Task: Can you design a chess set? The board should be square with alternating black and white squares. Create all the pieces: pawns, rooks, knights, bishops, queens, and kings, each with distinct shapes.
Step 4927:
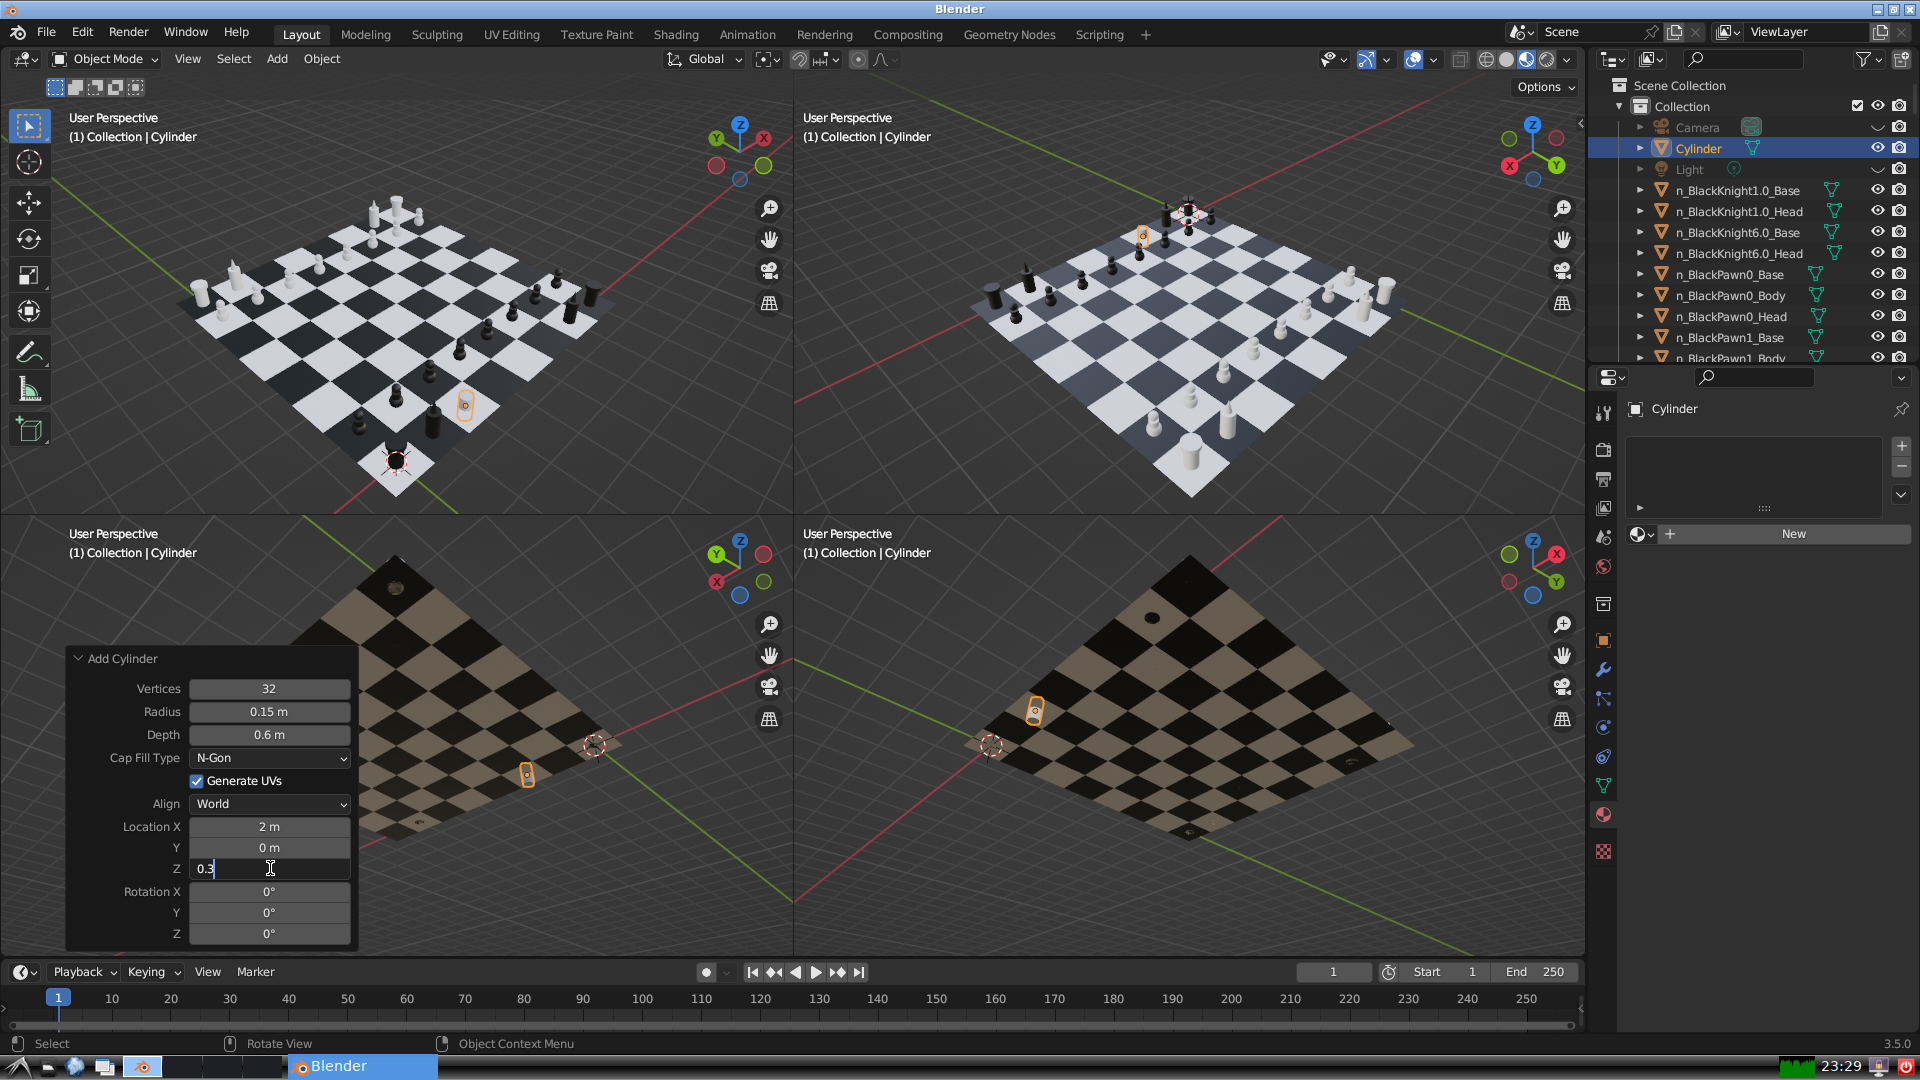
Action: {"key_press": ['Return']}